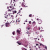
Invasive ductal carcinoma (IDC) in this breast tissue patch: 0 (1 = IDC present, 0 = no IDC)